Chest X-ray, PA view. Patient: 68 years old, sex M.
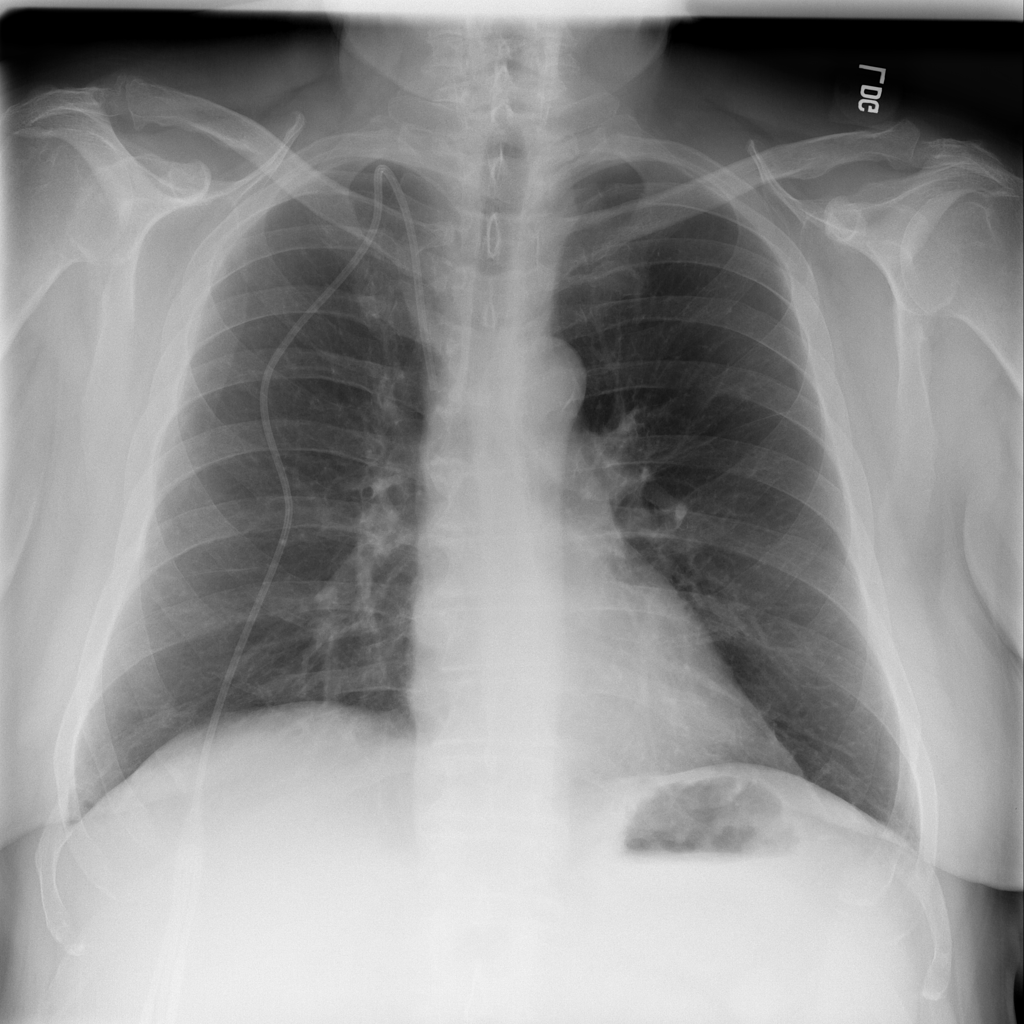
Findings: No Finding